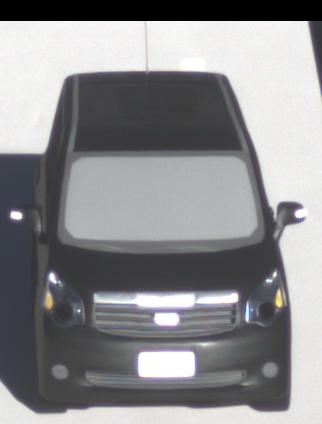
Make: Toyota
Model: Noah
Detailed model: Voxy R70G
Model produced from: 2007
Model produced until: 2013
Doors: 5
Color: black
Road condition: dry road
Daytime: sunrise or sunset
Contrast: medium contrast